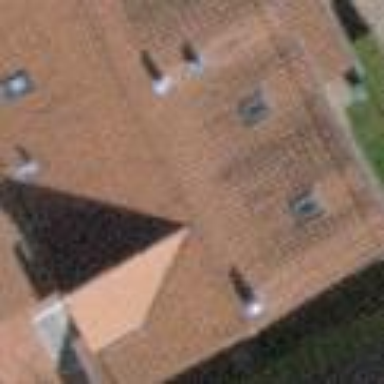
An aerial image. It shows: Simple and straightforward house.